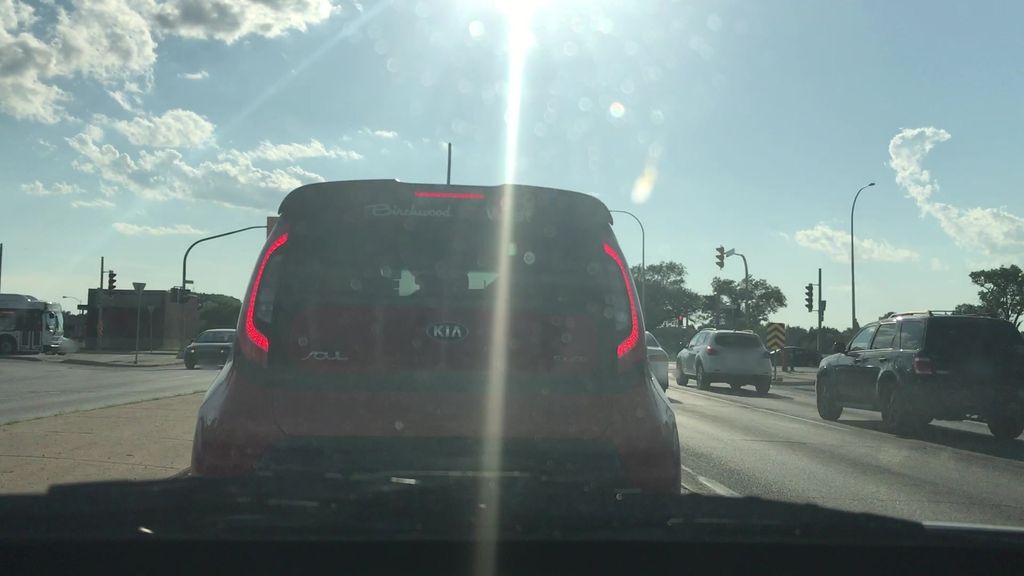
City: winnipeg